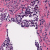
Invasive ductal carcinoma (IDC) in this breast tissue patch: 0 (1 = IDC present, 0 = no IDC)